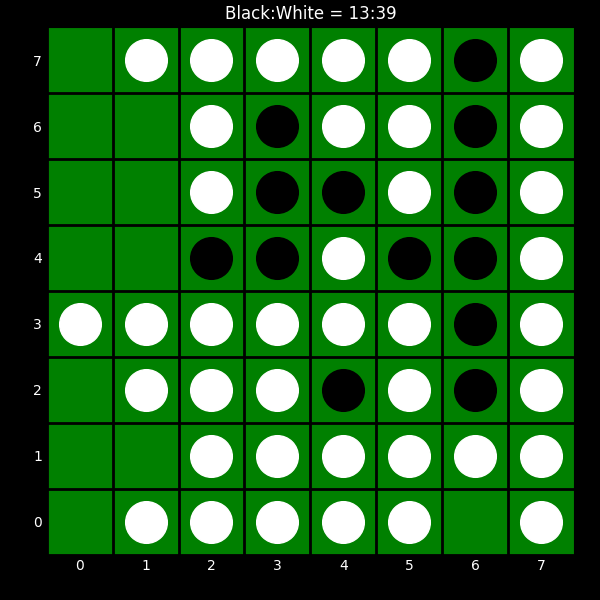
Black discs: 13
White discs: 39